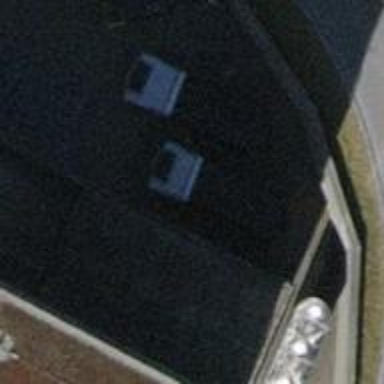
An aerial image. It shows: View of roof of building.